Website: bh-photo
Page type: address-validator
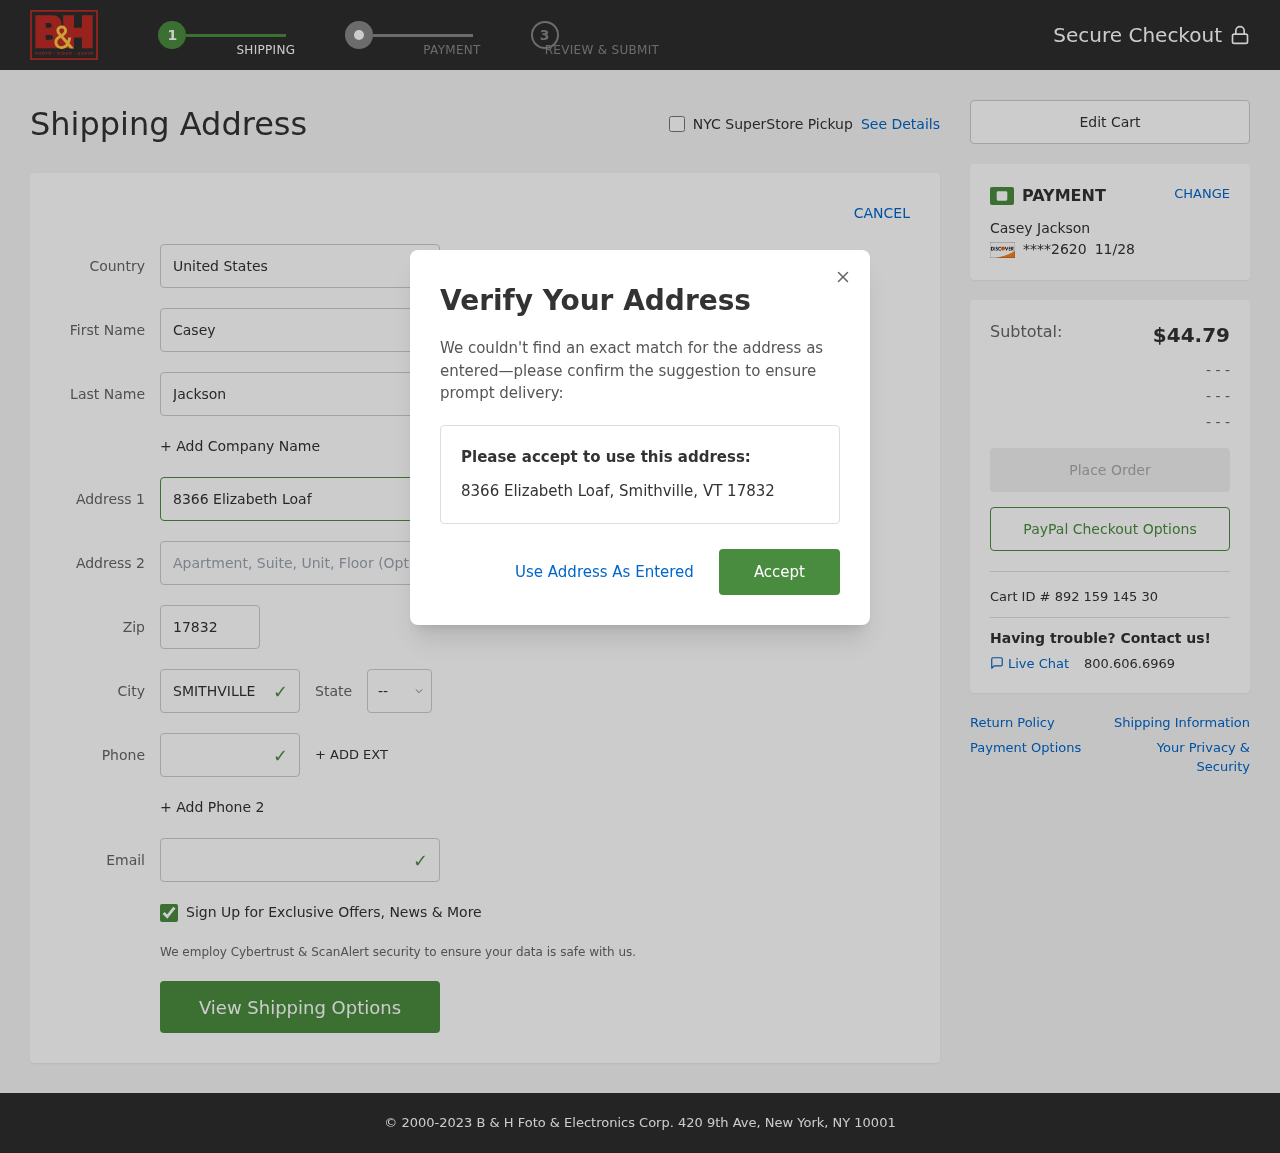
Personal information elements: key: PII_CARD_EXPIRY
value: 11/28
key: PII_CARD_LAST4
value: ****2620
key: PII_CITY
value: Smithville
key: PII_COUNTRY
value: United States
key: PII_EMAIL
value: casey_jackson@yahoo.com
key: PII_FIRSTNAME
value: Casey
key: PII_FULLNAME
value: Casey Jackson
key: PII_LASTNAME
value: Jackson
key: PII_PHONE
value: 2884079030
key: PII_POSTCODE
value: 17832
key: PII_STATE_ABBR
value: VT
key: PII_STREET
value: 8366 Elizabeth Loaf
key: PII_CITY_STATE_ZIP
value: Smithville, VT 17832
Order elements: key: ORDER_SUBTOTAL
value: $44.79
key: ORDER_ID
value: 892 159 145 30